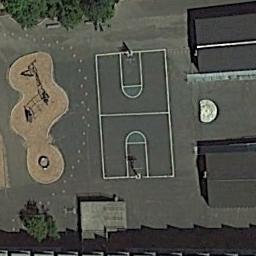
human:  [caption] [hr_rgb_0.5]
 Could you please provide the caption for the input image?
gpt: The basketball court on the play ground and other facilities are next to the buildings,With some trees nearby .

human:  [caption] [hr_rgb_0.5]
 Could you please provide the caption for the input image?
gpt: A basketball court next to two buildings and some recreational facilities beside .

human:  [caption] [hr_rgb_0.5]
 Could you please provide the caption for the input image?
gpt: There is a basketball court on the open place next to some buildings .

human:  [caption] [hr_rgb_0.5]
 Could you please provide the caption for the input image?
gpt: There is a piece of sand beside the basketball court .

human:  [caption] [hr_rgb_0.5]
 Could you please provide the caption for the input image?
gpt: Two houses are beside the basketball court .